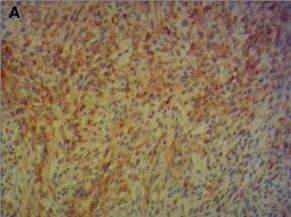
Immunohistochemical results. Tumor cells stained positive for epithelial membrane antigen (original magnification x 200).
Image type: pathology (immunostaining)